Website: macys
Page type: added-to-cart
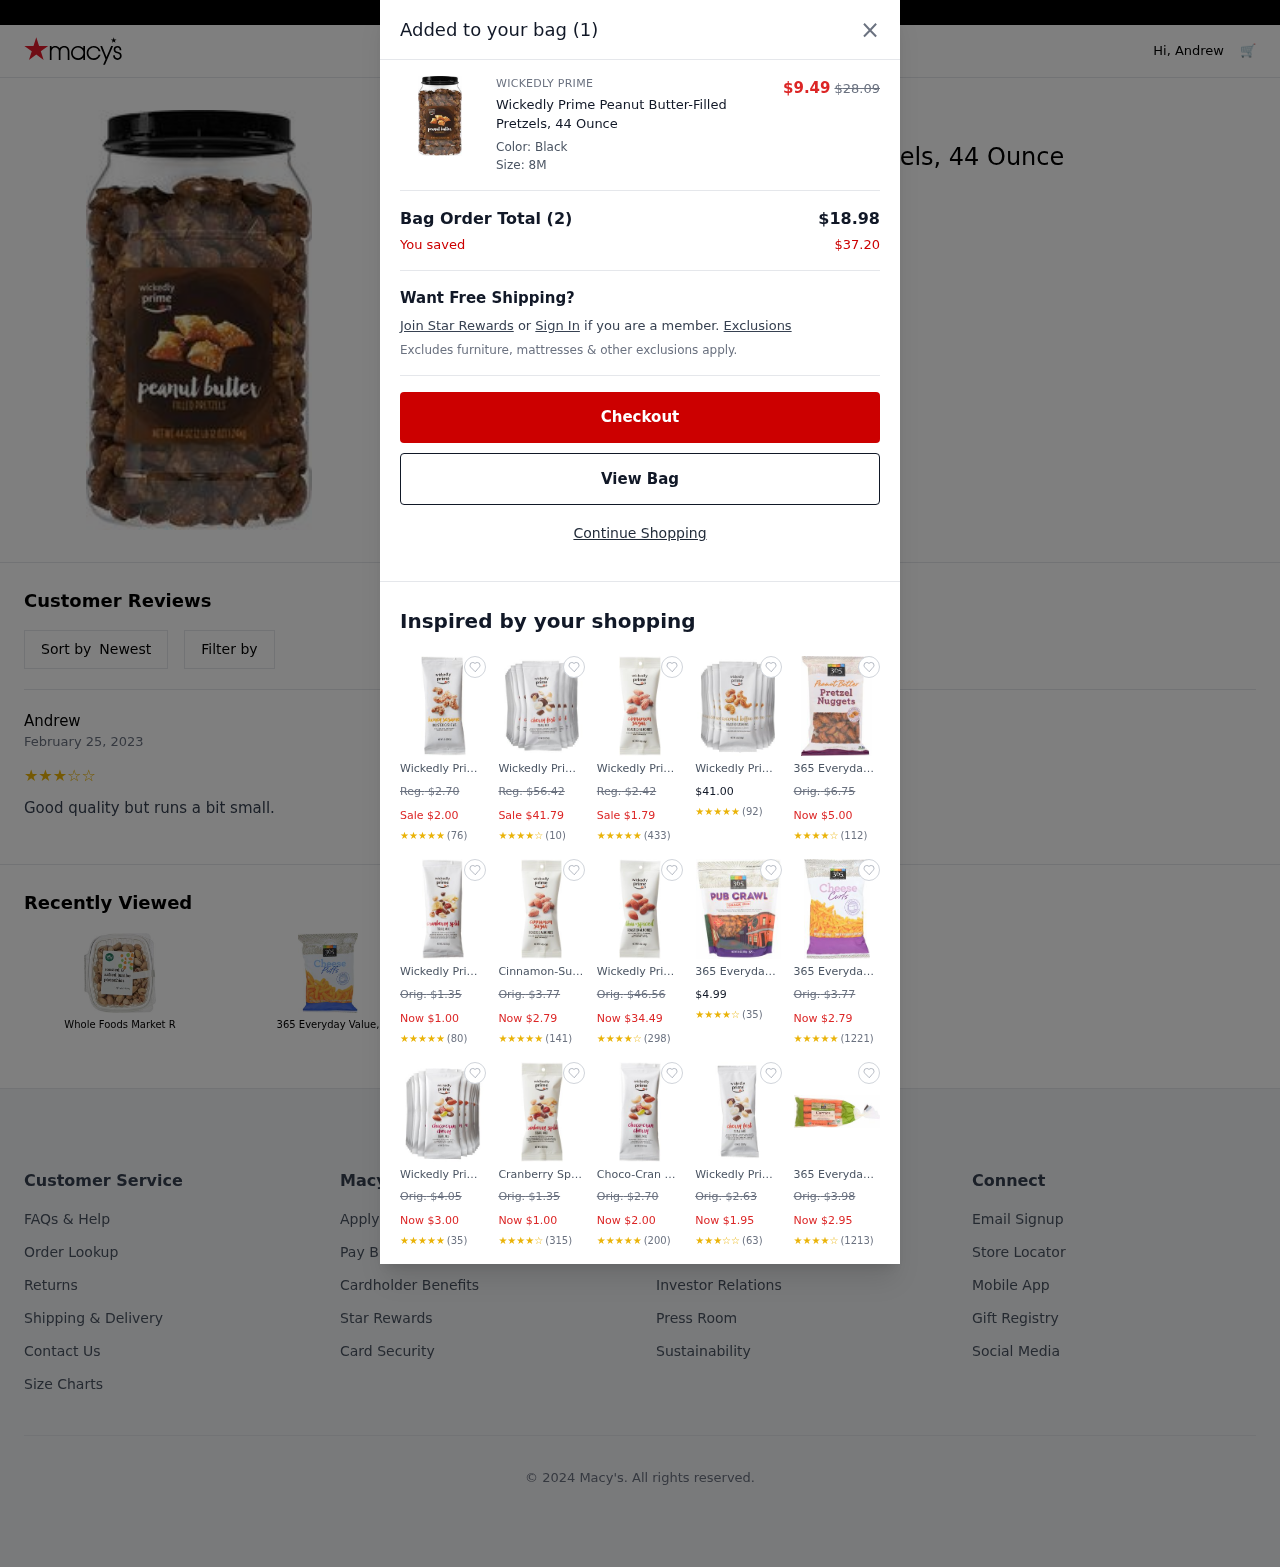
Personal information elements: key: PII_FIRSTNAME
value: Andrew
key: PII_REVIEW
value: Good quality but runs a bit small.
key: PII_USER_RATING
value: ★
★
★
★
★
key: PII_USER_RATING
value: ★
★
★
★
☆
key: PII_USER_RATING
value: ★
★
★
☆
☆
Product elements: key: PRODUCT1_BRAND
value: Wickedly Prime
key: PRODUCT1_NAME
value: Wickedly Prime Peanut Butter-Filled Pretzels, 44 Ounce
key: PRODUCT1_PRICE
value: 9.49
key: PRODUCT18_NAME
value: Whole Foods Market R
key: PRODUCT19_NAME
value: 365 Everyday Value,
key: PRODUCT1_ORIGINAL_PRICE
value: $28.09
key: PRODUCT2_NAME
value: Wickedly Prime Roasted Cashews, Honey Sesame, Snack Pack, 1.5 Ounce
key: PRODUCT2_ORIGINAL_PRICE
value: Reg. $2.70
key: PRODUCT2_PRICE
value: Sale $2.00
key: PRODUCT2_RATING
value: ★
★
★
★
★
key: PRODUCT2_NUM_RATINGS
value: (76)
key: PRODUCT3_NAME
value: Wickedly Prime Trail Mix, Cherry Fest, Snack Pack, 2 Ounce (Pack of 15)
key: PRODUCT3_ORIGINAL_PRICE
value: Reg. $56.42
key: PRODUCT3_PRICE
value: Sale $41.79
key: PRODUCT3_RATING
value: ★
★
★
★
☆
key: PRODUCT3_NUM_RATINGS
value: (10)
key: PRODUCT4_NAME
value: Wickedly Prime Roasted Almonds, Cinnamon-Sugar, Snack Pack, 1.5 Ounce (Pack of 15)
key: PRODUCT4_ORIGINAL_PRICE
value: Reg. $2.42
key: PRODUCT4_PRICE
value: Sale $1.79
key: PRODUCT4_RATING
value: ★
★
★
★
★
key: PRODUCT4_NUM_RATINGS
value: (433)
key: PRODUCT5_NAME
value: Wickedly Prime Roasted Cashews, Coconut Toffee, Snack Pack, 1.5 Ounce (Pack of 15)
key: PRODUCT5_PRICE
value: $41.00
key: PRODUCT5_RATING
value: ★
★
★
★
★
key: PRODUCT5_NUM_RATINGS
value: (92)
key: PRODUCT6_NAME
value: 365 Everyday Value, Pretzel Nuggets, Peanut Butter, 10 oz
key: PRODUCT6_ORIGINAL_PRICE
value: Orig. $6.75
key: PRODUCT6_PRICE
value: Now $5.00
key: PRODUCT6_RATING
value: ★
★
★
★
☆
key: PRODUCT6_NUM_RATINGS
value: (112)
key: PRODUCT7_NAME
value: Wickedly Prime Trail Mix, Cranberry Split, Snack Pack, 2 Ounce
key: PRODUCT7_ORIGINAL_PRICE
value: Orig. $1.35
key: PRODUCT7_PRICE
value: Now $1.00
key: PRODUCT7_RATING
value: ★
★
★
★
★
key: PRODUCT7_NUM_RATINGS
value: (80)
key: PRODUCT8_NAME
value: Cinnamon-Sugar Roasted Almonds Snack Pack, 1.5oz single serve (Pack of 300)
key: PRODUCT8_ORIGINAL_PRICE
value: Orig. $3.77
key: PRODUCT8_PRICE
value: Now $2.79
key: PRODUCT8_RATING
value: ★
★
★
★
★
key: PRODUCT8_NUM_RATINGS
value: (141)
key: PRODUCT9_NAME
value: Wickedly Prime Roasted Almonds, Thai-Spiced, 1.5 Ounce (Pack of 15)
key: PRODUCT9_ORIGINAL_PRICE
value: Orig. $46.56
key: PRODUCT9_PRICE
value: Now $34.49
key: PRODUCT9_RATING
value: ★
★
★
★
☆
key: PRODUCT9_NUM_RATINGS
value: (298)
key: PRODUCT10_NAME
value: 365 Everyday Value, Pub Crawl Snack Mix, 14 oz
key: PRODUCT10_PRICE
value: $4.99
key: PRODUCT10_RATING
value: ★
★
★
★
☆
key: PRODUCT10_NUM_RATINGS
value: (35)
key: PRODUCT11_NAME
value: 365 Everyday Value, Cheese Curls, 7 oz
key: PRODUCT11_ORIGINAL_PRICE
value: Orig. $3.77
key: PRODUCT11_PRICE
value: Now $2.79
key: PRODUCT11_RATING
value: ★
★
★
★
★
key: PRODUCT11_NUM_RATINGS
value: (1221)
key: PRODUCT12_NAME
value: Wickedly Prime Trail Mix, Choco-Cran Cherry, Snack Pack, 2 Ounce (Pack of 15)
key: PRODUCT12_ORIGINAL_PRICE
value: Orig. $4.05
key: PRODUCT12_PRICE
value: Now $3.00
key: PRODUCT12_RATING
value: ★
★
★
★
★
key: PRODUCT12_NUM_RATINGS
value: (35)
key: PRODUCT13_NAME
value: Cranberry Split Trail Mix Snack Pack, 1.5 oz single serve (Pack of 300)
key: PRODUCT13_ORIGINAL_PRICE
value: Orig. $1.35
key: PRODUCT13_PRICE
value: Now $1.00
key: PRODUCT13_RATING
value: ★
★
★
★
☆
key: PRODUCT13_NUM_RATINGS
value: (315)
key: PRODUCT14_NAME
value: Choco-Cran Cherry Trail Mix Snack Pack, 1.5oz single serve (Pack of 300)
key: PRODUCT14_ORIGINAL_PRICE
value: Orig. $2.70
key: PRODUCT14_PRICE
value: Now $2.00
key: PRODUCT14_RATING
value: ★
★
★
★
★
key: PRODUCT14_NUM_RATINGS
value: (200)
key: PRODUCT15_NAME
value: Wickedly Prime Trail Mix, Cherry Fest, Snack Pack, 2 Ounce
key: PRODUCT15_ORIGINAL_PRICE
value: Orig. $2.63
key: PRODUCT15_PRICE
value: Now $1.95
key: PRODUCT15_RATING
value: ★
★
★
☆
☆
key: PRODUCT15_NUM_RATINGS
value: (63)
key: PRODUCT16_NAME
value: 365 Everyday Value, Organic Carrots, 1 lb
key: PRODUCT16_ORIGINAL_PRICE
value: Orig. $3.98
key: PRODUCT16_PRICE
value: Now $2.95
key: PRODUCT16_RATING
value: ★
★
★
★
☆
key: PRODUCT16_NUM_RATINGS
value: (1213)
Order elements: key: ORDER_DATE
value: February 25, 2023
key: ORDER_NUM_ITEMS
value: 1
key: ORDER_NUM_ITEMS
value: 2
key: ORDER_SUBTOTAL
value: $18.98
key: ORDER_SAVINGS
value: $37.20